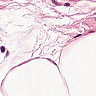
Metastatic tissue present: no